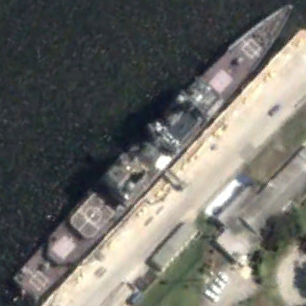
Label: cruiser